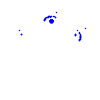
Particle: pion